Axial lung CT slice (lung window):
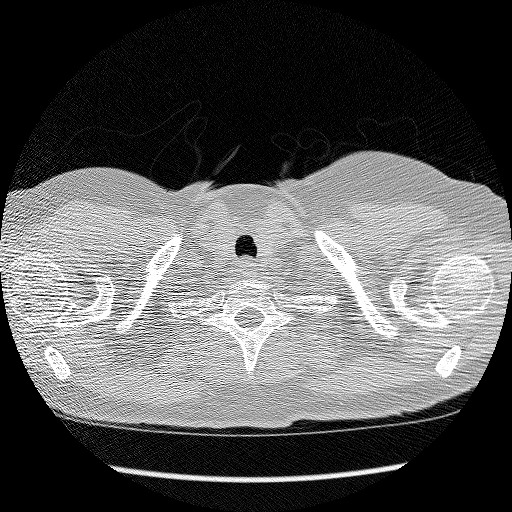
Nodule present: no